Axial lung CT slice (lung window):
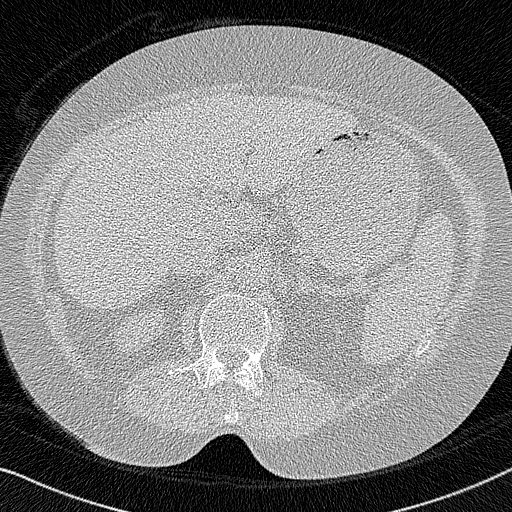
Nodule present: no